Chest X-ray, PA view. Patient: 44 years old, sex F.
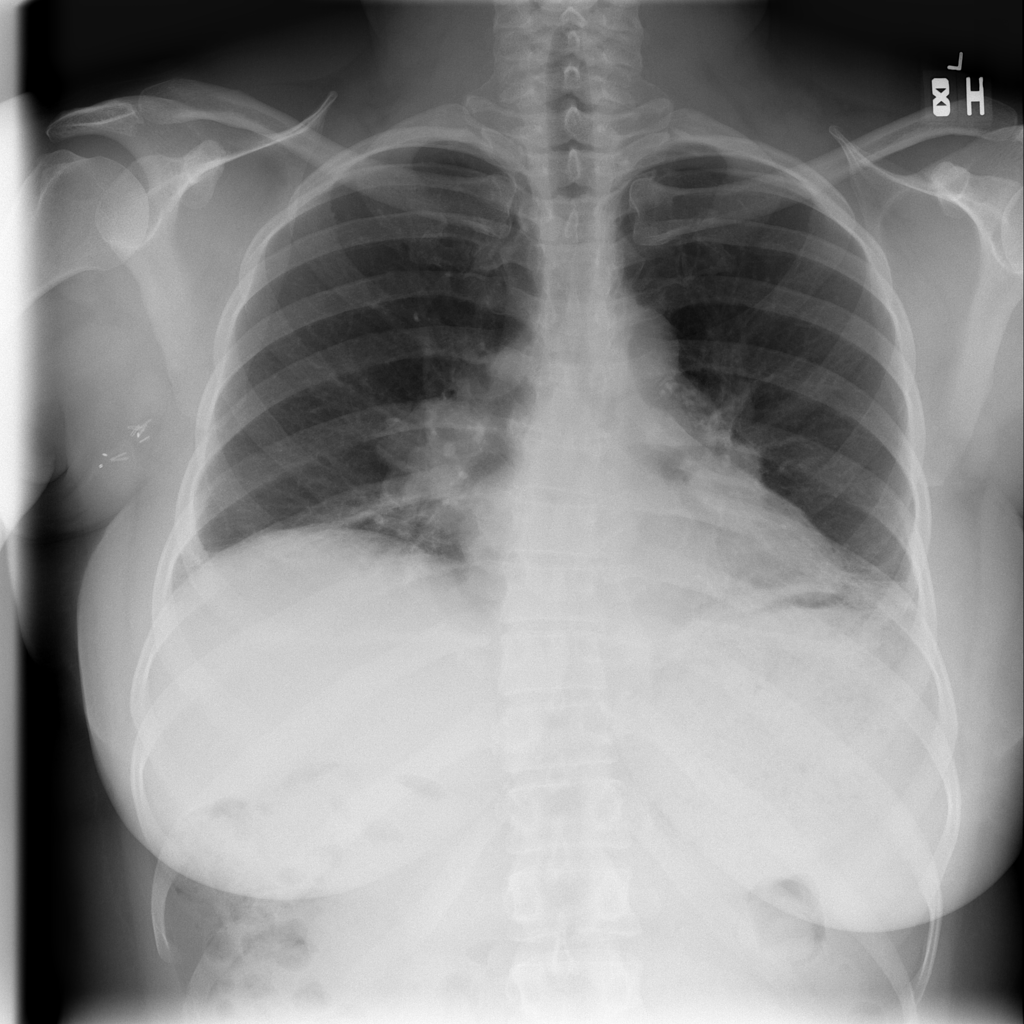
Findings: Atelectasis